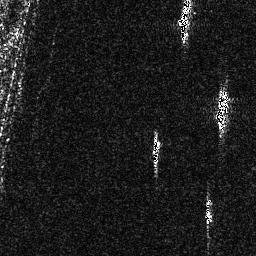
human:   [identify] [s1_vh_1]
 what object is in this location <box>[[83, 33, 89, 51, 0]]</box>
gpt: <ref>1 medium ship at the right</ref>

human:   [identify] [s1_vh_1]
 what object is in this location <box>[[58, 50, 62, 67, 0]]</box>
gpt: <ref>1 small ship at the center</ref>